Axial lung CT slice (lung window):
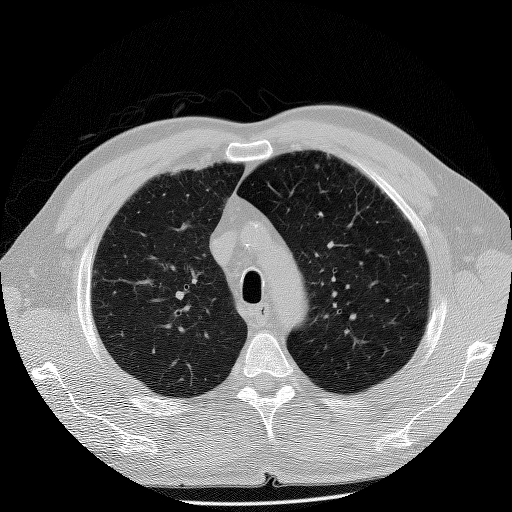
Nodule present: yes
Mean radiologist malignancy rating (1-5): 3